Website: walmart
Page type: payment
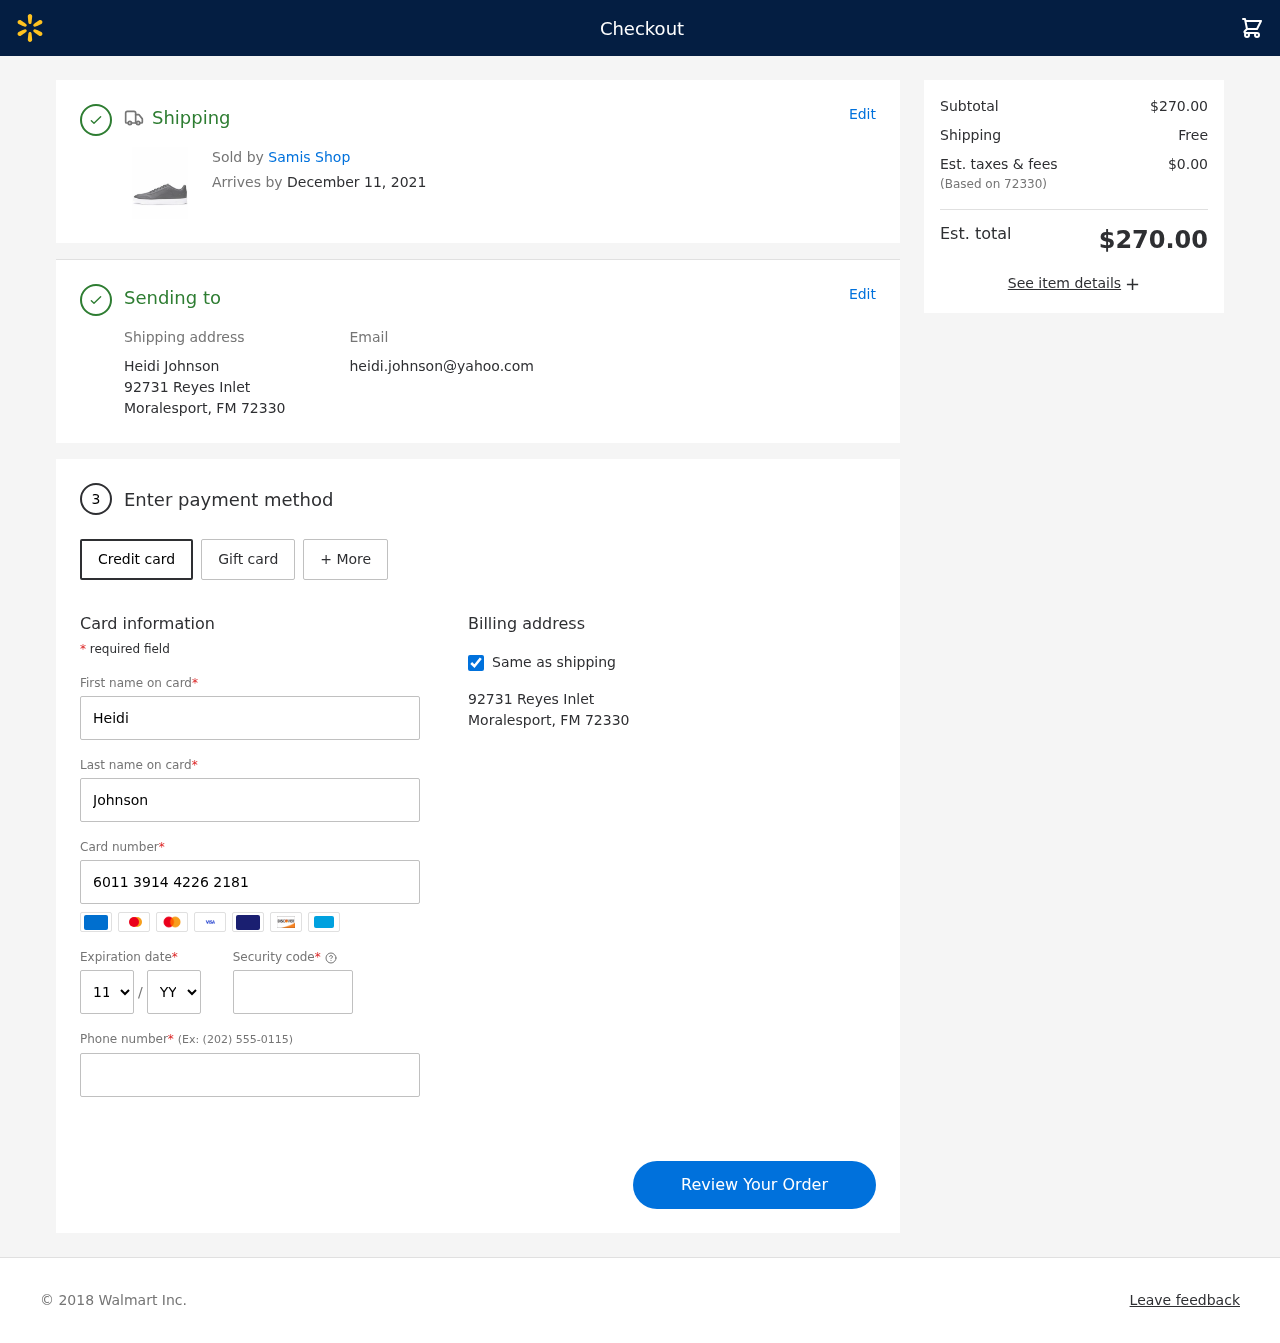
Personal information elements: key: PII_CARD_CVV
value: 447
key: PII_CARD_EXPIRY_MONTH
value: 11
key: PII_CARD_EXPIRY_YEAR
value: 28
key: PII_CARD_NUMBER
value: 6011 3914 4226 2181
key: PII_CITY_STATE_ZIP
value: Moralesport, FM 72330
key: PII_EMAIL
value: heidi.johnson@yahoo.com
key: PII_FIRSTNAME
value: Heidi
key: PII_FULLNAME
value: Heidi Johnson
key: PII_LASTNAME
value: Johnson
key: PII_PHONE
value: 7706206781
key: PII_POSTCODE
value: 72330
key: PII_STREET
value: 92731 Reyes Inlet
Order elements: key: ORDER_DELIVERY_DATE
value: December 11, 2021
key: ORDER_SUBTOTAL
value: $270.00
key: ORDER_SHIPPING_COST
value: Free
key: ORDER_TAX
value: $0.00
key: ORDER_TOTAL
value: $270.00